Question: I have custom post type "members", which stores their details within custom-post-meta. I am currently working in it's custom-post-type-archive page named "archive-members.php" which lists all these members, with their details.
Now, I needed to display a meta-data related to each member into a <URL>, so I used the code below and now each of these posts have a link which opens up a popup-box, when clicked.

I am able to display the post-meta-values in the popup-box but the problem is it shows the custom-field-value of the first post only. What I am expecting is that it should load individual custom-field-values of each of these posts, as they all have different values.
'''
<?php get_header();?>
<h1><?php echo post_type_archive_title(); ?></h1>
<?php if(have_posts()) : while(have_posts()) : the_post();?>
<?php if(has_post_thumbnail()) { .......... }?>
<?php echo get_post_meta(............);?>
<a href = "javascript:void(0)" onclick = "document.getElementById('light').style.display='block';document.getElementById('fade').style.display='block'">CLICK TO POPUP</a>
<div id="light" class="white_content">
<div class="close-button"><a href = "javascript:void(0)" onclick = "document.getElementById('light').style.display='none';document.getElementById('fade').style.display='none'">CLOSE</a></div>
<?php echo get_post_meta($post->ID, "account_number", true);?>
</div>
<div id="fade" class="black_overlay"></div>
<?php endwhile; endif; ?>
'''
Here, what is happening is I am getting the same account number (which is the meta-value of the meta-key "account_number" of the First Post in the loop), whenever I am clicking on "CLICK TO POPUP" link of any of these posts. I guess the popup does not load content according to individual post IDs. What is the mistake in the loop ?
: I am using <URL> and it works pretty well. I do not see the need of providing its css here. Anyways, if needed will provide it promptly.
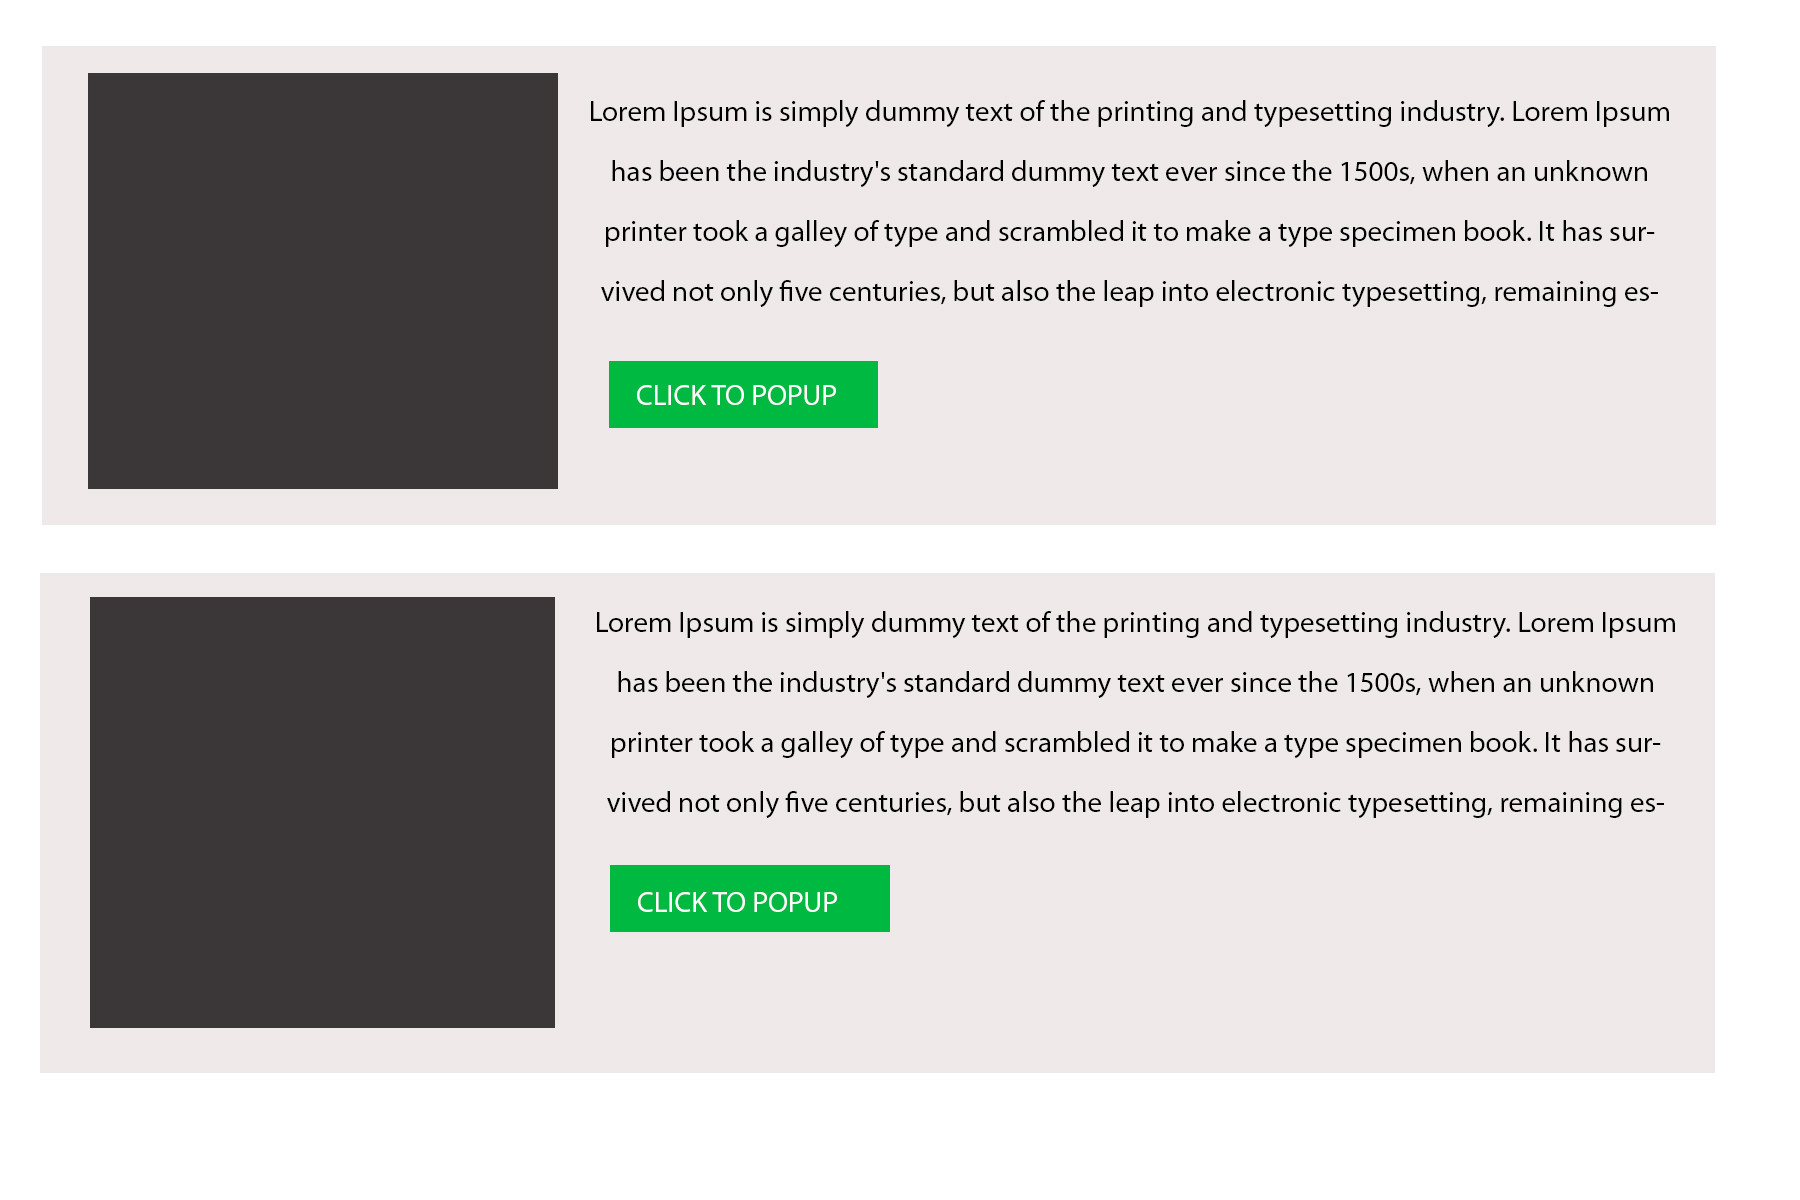
Answer: It's happening because you are creating a popup for each member, but they all have the same id. That is incorrect syntax and as such JavaScript will not behave as you expect it to. (If you want the ID to recur for all for styling or other scripts, use a class).
Try this:
'''
<?php get_header();?>
<h1><?php echo post_type_archive_title(); ?></h1>
<?php if(have_posts()) : $i = 0; while(have_posts()) : the_post();?>
<?php if(has_post_thumbnail()) { .......... }?>
<?php echo get_post_meta(............);?>
<a href = "javascript:void(0)" onclick = "document.getElementById('light-<?php echo $i;?>').style.display='block';document.getElementById('fade').style.display='block'">CLICK TO POPUP</a>
<div id="light-<?php echo $i;?>" class="white_content">
<div class="close-button"><a href = "javascript:void(0)" onclick = "document.getElementById('light').style.display='none';document.getElementById('fade').style.display='none'">CLOSE</a></div>
<?php echo get_post_meta($post->ID, "account_number", true);?> </div>
<div id="fade" class="black_overlay"></div>
<?php $i++; ?>
<?php endwhile; endif; ?>
'''
This will give each popup box a unique ID and the relevant member button will be only targeting said popup